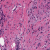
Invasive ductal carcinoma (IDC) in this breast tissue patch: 0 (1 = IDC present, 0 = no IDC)